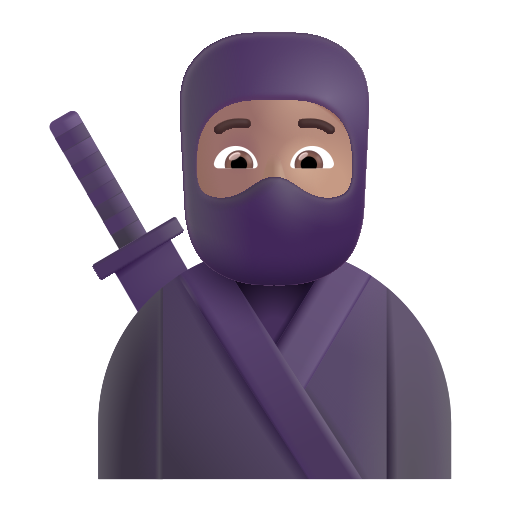
ninja color